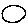
Label: circle